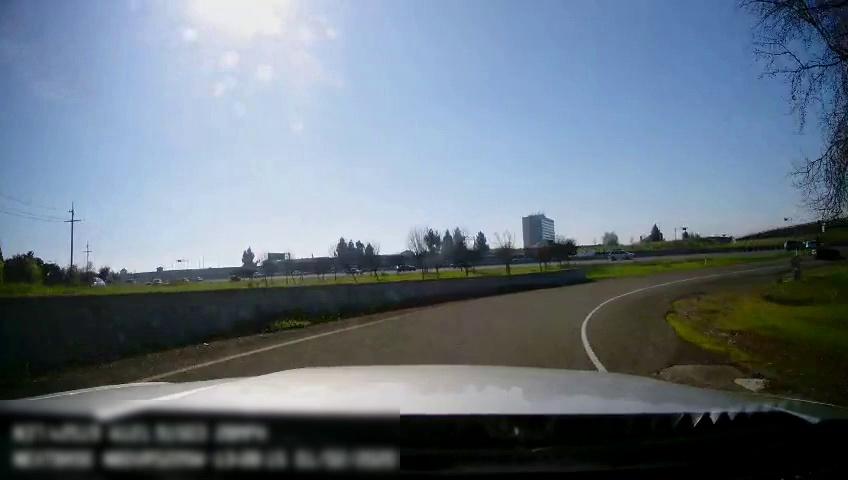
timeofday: Day
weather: Sunny
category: Drivable Space
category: Drivable Space
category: Vehicles | Van
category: Vehicles | Car
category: Lanes | Current Lane
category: Lanes | Alternate Lane